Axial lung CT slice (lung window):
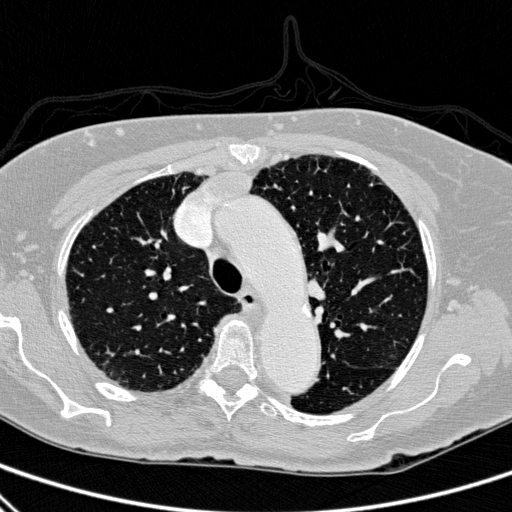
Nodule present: no